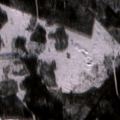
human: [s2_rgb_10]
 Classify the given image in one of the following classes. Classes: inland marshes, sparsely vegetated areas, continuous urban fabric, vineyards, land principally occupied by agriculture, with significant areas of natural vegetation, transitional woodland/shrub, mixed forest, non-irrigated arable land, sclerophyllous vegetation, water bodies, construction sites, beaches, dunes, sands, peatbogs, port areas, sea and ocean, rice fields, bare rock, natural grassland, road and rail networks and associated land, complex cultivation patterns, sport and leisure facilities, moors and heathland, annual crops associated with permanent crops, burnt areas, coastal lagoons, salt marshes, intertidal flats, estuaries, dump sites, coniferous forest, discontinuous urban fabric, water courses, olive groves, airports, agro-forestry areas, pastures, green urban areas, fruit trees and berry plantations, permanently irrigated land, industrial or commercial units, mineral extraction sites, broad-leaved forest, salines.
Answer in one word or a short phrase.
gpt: coniferous forest, mixed forest, transitional woodland/shrub